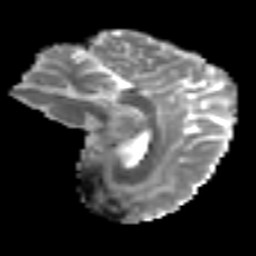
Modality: MD
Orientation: sagittal
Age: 33
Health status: ill
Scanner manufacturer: philips
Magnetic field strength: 3 T
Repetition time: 9 s
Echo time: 0.127 s